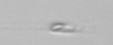
Label: flagellate_morphotype3